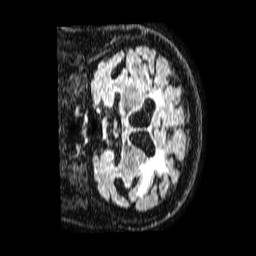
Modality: FLAIR
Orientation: coronal
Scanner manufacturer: philips
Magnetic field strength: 1.5 T
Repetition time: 4.8 s
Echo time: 0.3 s